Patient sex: M
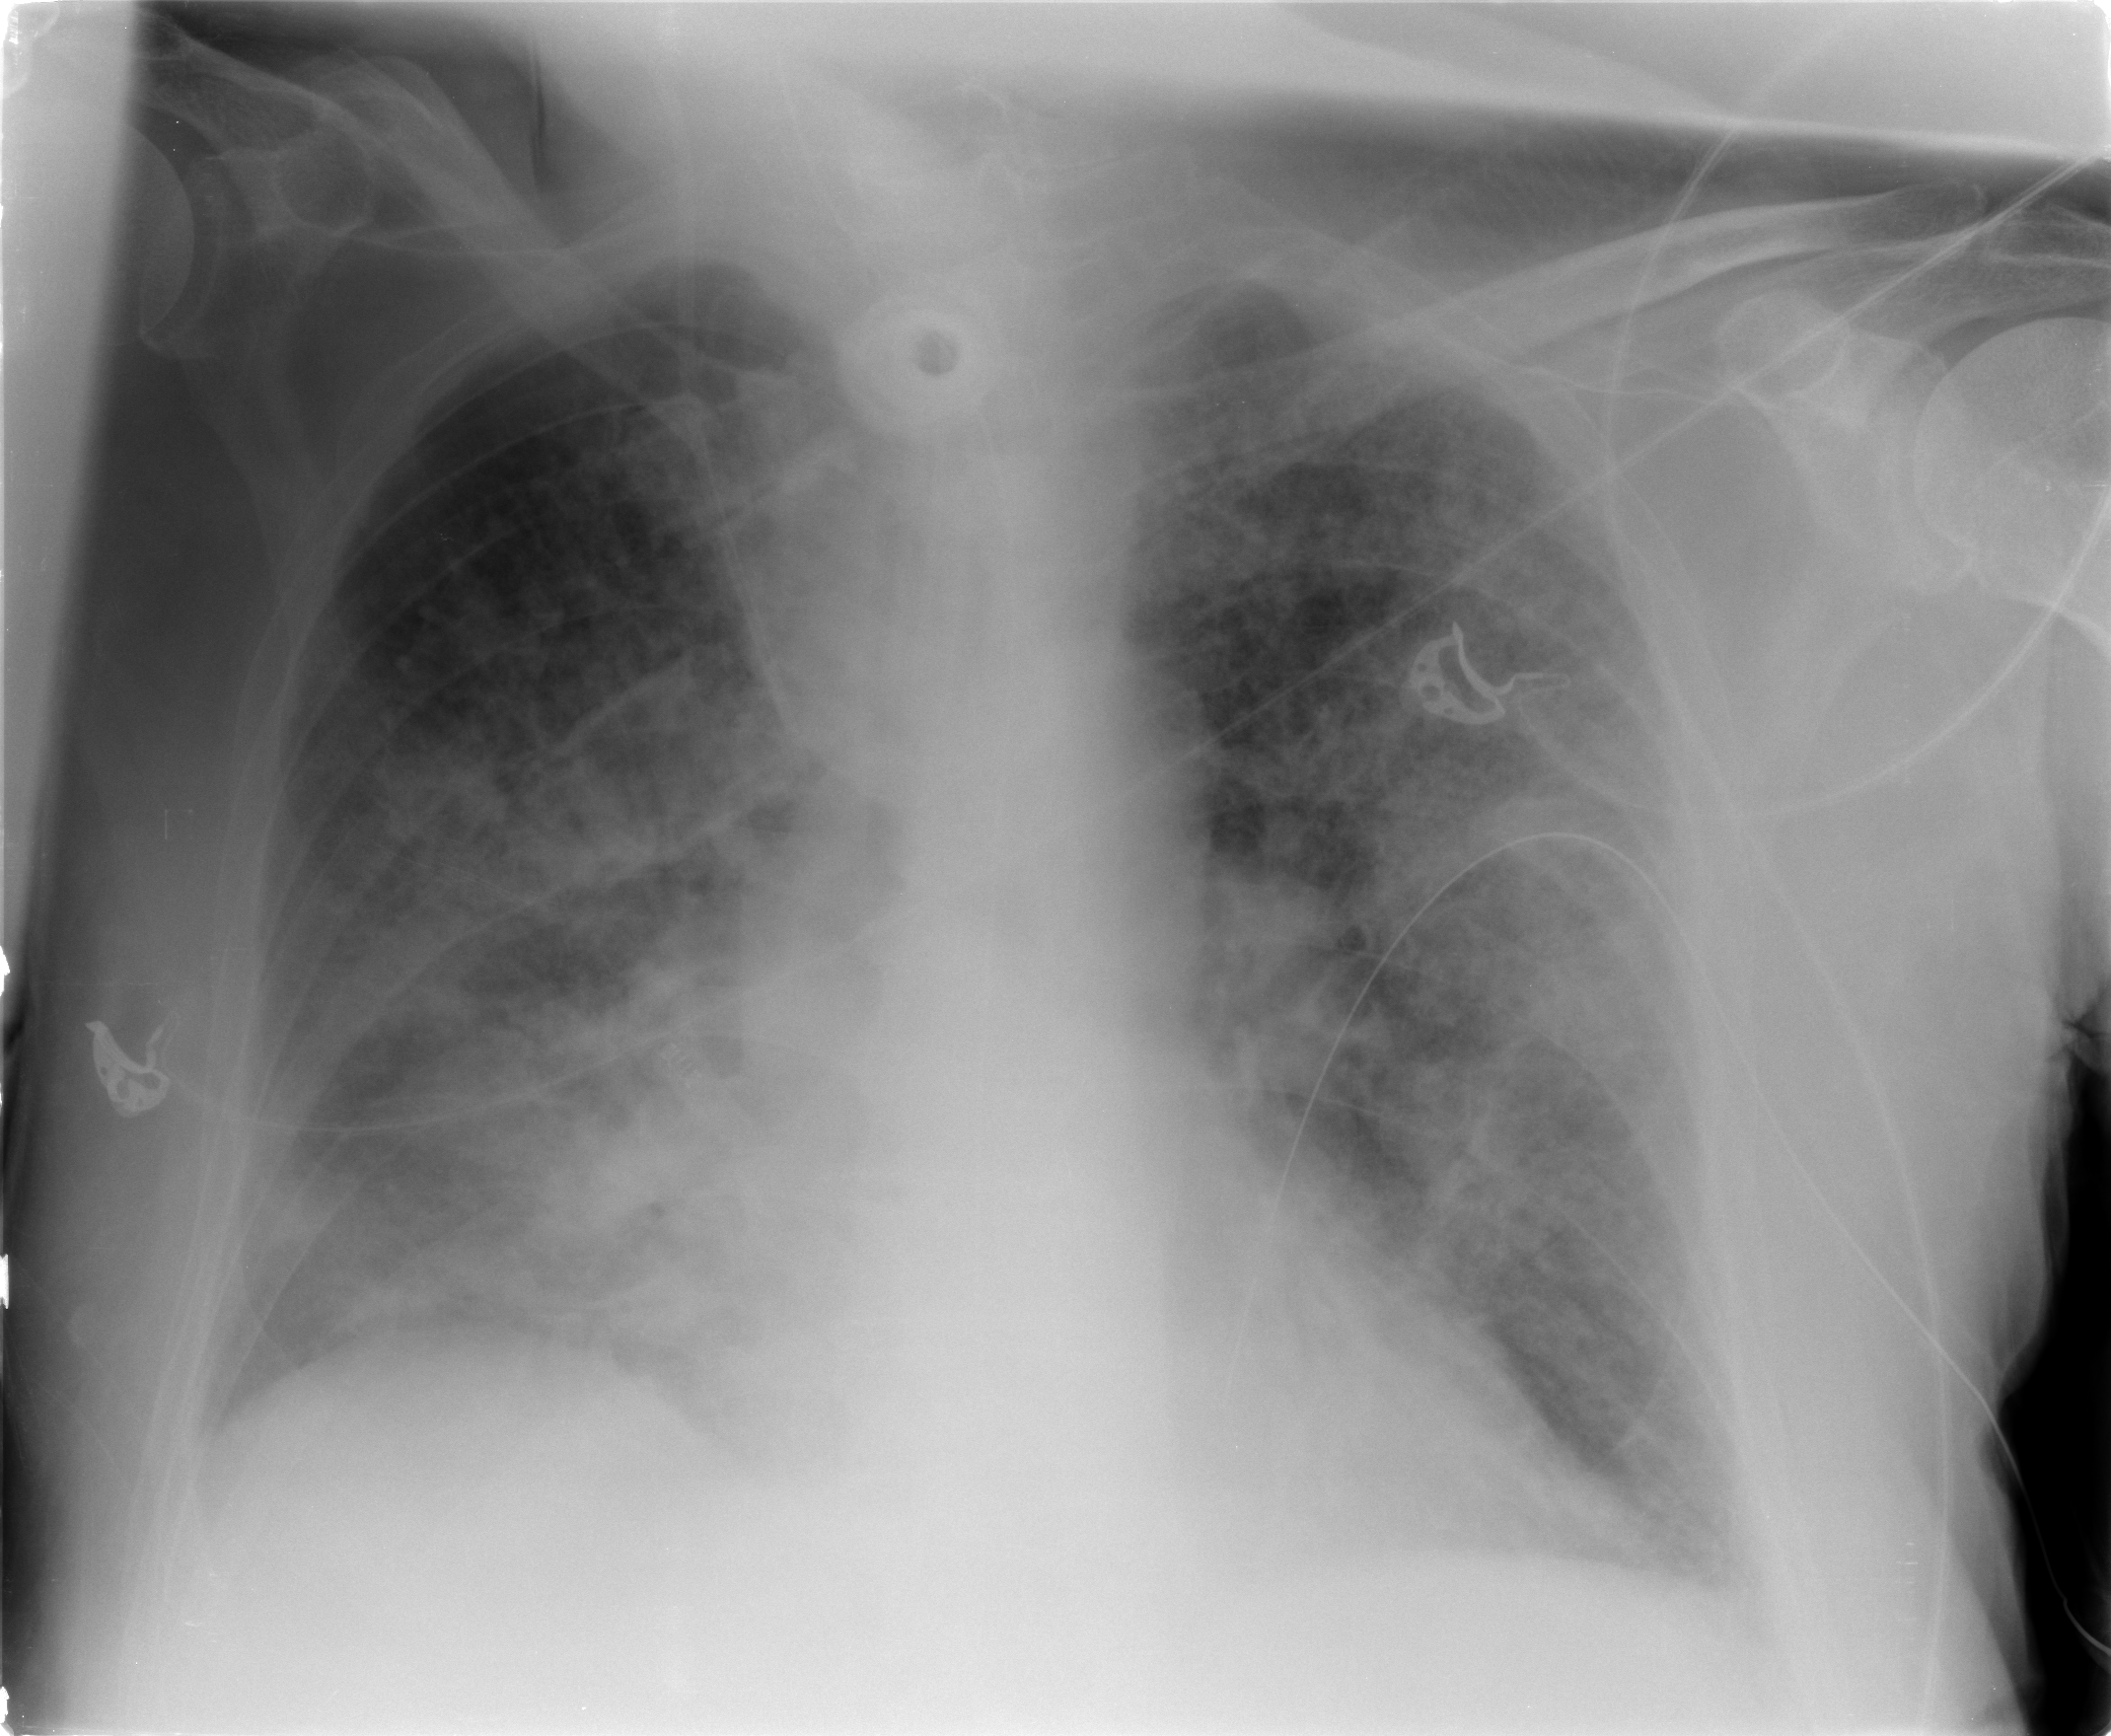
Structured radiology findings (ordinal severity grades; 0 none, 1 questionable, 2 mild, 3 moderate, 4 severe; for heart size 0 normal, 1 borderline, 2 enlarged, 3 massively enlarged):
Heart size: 0
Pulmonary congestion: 3
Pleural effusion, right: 2
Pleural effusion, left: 2
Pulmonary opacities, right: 3
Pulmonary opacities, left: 3
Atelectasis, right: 3
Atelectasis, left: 3